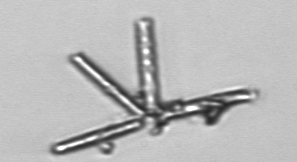
Label: Thalassionema